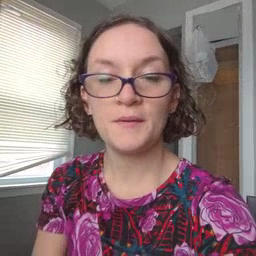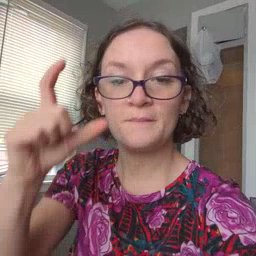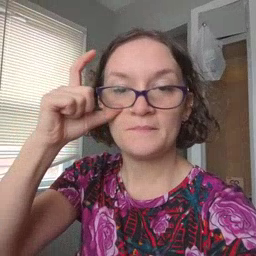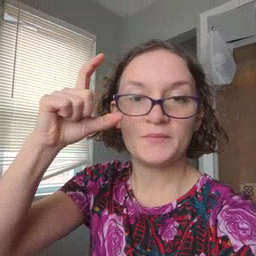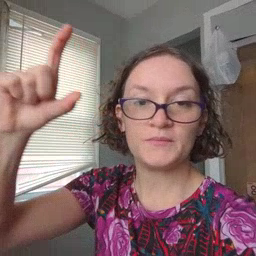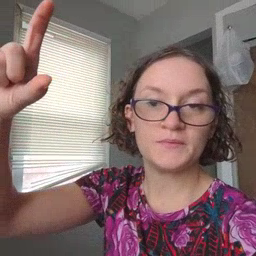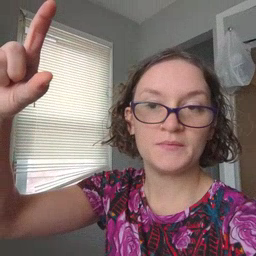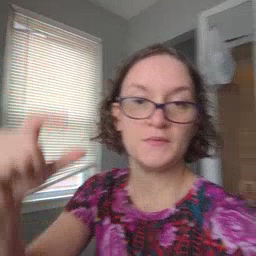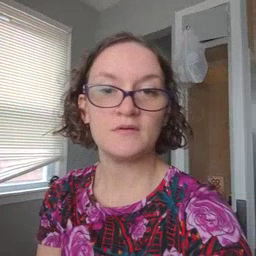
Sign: moon